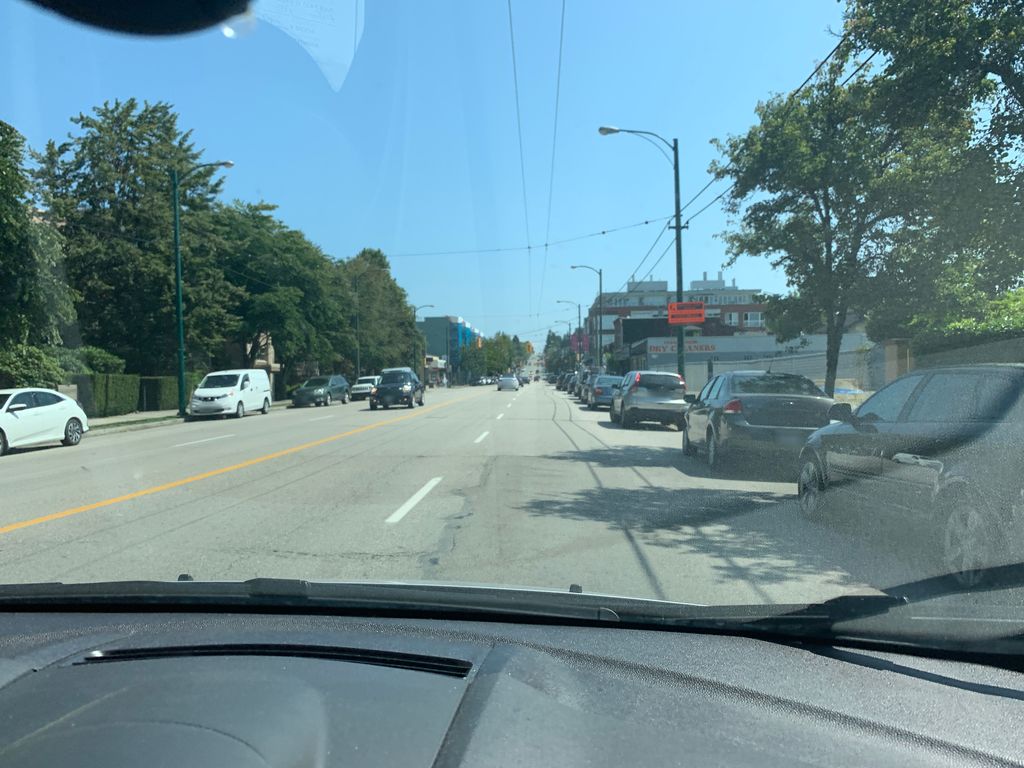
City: vancouver